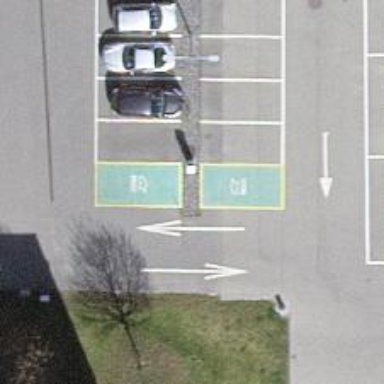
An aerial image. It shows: Charging station.